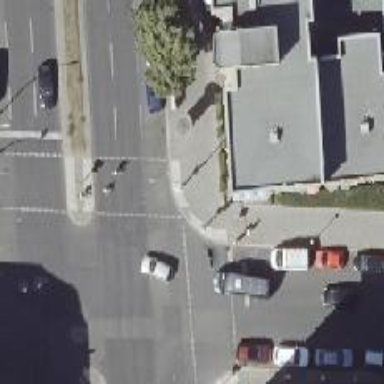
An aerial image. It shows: Crossing with traffic signals.